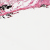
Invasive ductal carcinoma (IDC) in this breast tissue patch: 0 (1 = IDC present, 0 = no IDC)